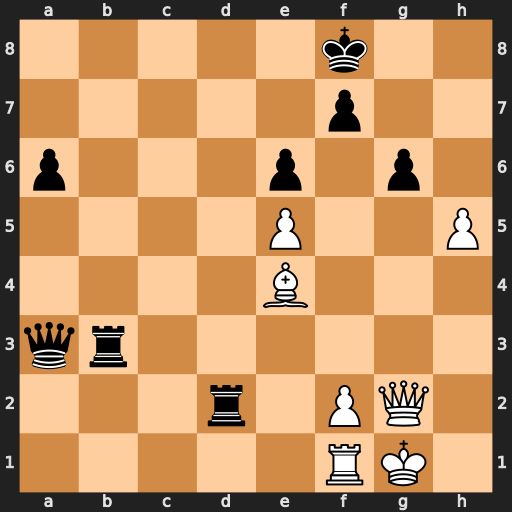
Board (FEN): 5k2/5p2/p3p1p1/4P2P/4B3/qr6/3r1PQ1/5RK1
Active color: w
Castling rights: -
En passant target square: -
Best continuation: hxg6 fxg6 Qg5 Rd7 Qf6+ Rf7 Qh8+